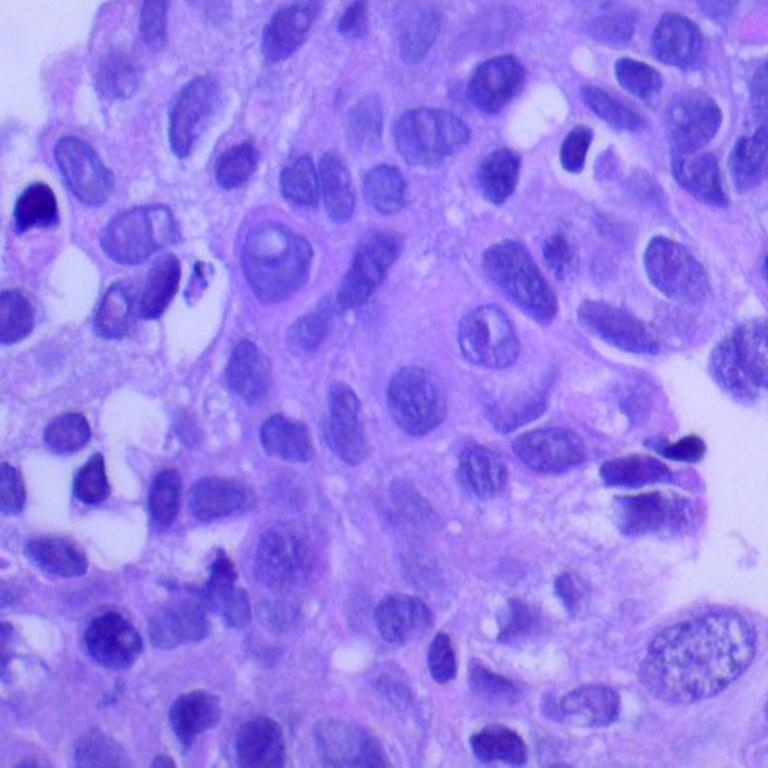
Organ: lung
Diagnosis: squamous carcinomas